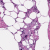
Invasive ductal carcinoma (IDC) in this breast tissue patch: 0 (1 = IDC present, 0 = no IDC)